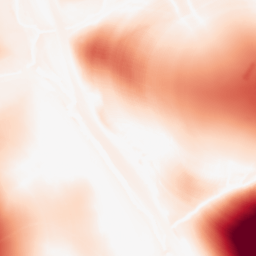
Category: morphological
Decomposition family: tophat
Decomposition parameters: size: 100
mode: white
Upsampling method: edge_directed
Upsampling parameters: scale: 2
Upsampling scale: 2